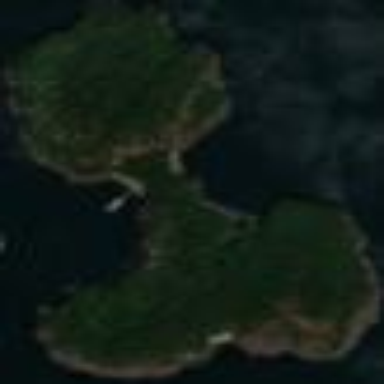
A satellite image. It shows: Islet located along the natural coastline.